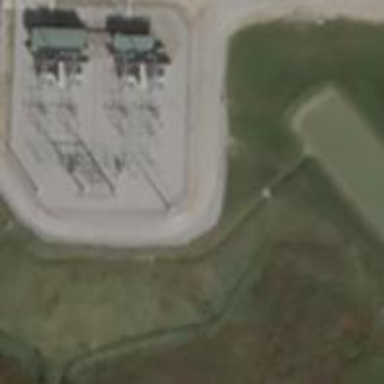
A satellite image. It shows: Power substation.